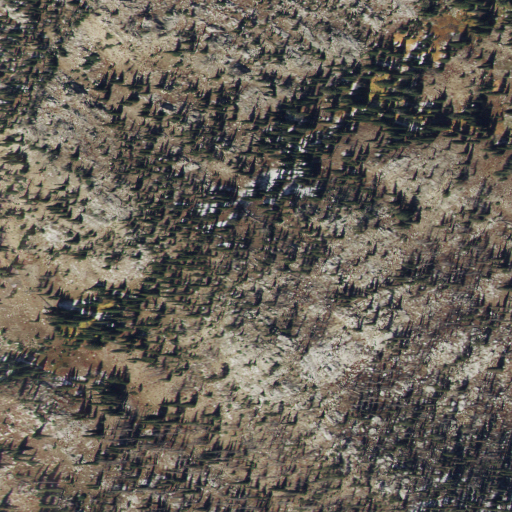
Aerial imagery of mountain in Idaho named Kennally Creek Summit containing grassland, shrub, and evergreen forest